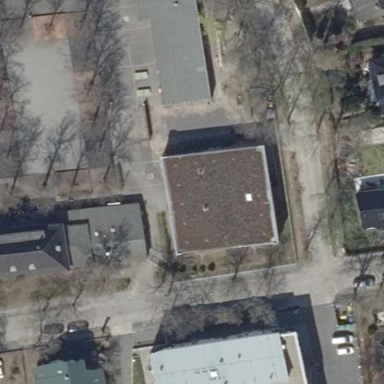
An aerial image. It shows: School building.